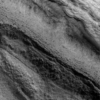
Label: not_dusty